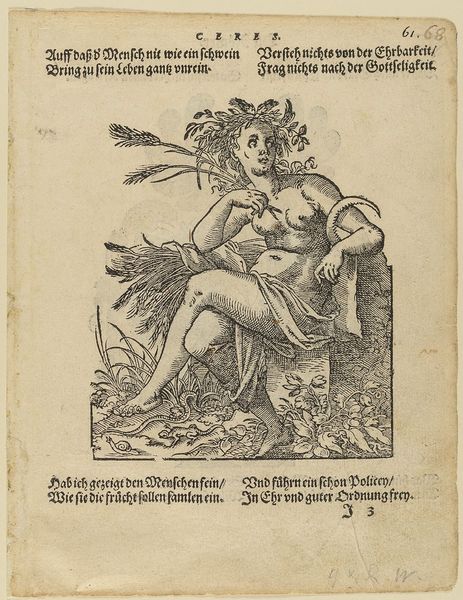
Titel: Ceres aus Jost Ammans 'Wappen und Stammbuch zusammen getragen und verlegt durch Sigmund Feyerabend. 1589'
Künstler: Jost Amman
Standort: Hamburg
Institution: Museum für Kunst und Gewerbe Hamburg
Schlagwörter: akt, nackt, frau, symbol, geschichte, holzschnitt, sommer, papier, frauenakt, ernte, getreide, korn, grafik, graphik, fotografie, photographie, druckgraphik, sichel, druckgrafik, text, schlange, kranz, mythologie, personifikation, göttin, buchdruck, wappen, gedicht, schnecke, ähren, fraktur, fruchtbarkeit, eidechse, wappentiere, wappenschild, aktdarstellung, familienwappen, weibliche, reproduktionen, ceres, druckerzeugnisse, wappenbuch, cerealie, ornamentstich, ornamentstiche, römische sagen